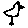
Label: bird